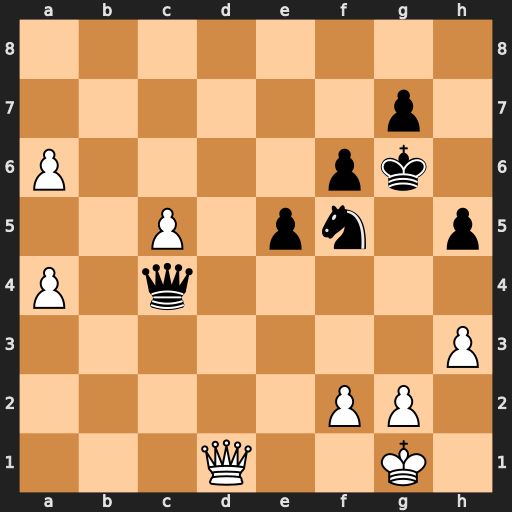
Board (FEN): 8/6p1/P4pk1/2P1pn1p/P1q5/7P/5PP1/3Q2K1
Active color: w
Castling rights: -
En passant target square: -
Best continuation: a7 Qe4 Qf3 Qb1+ Kh2